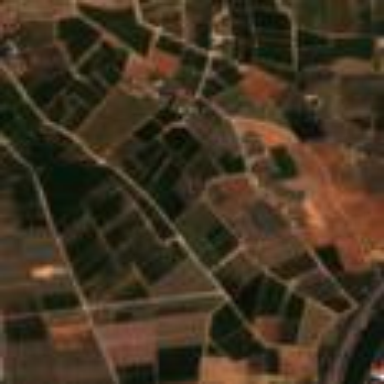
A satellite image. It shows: Orange orchard with rows of vibrant orange trees.